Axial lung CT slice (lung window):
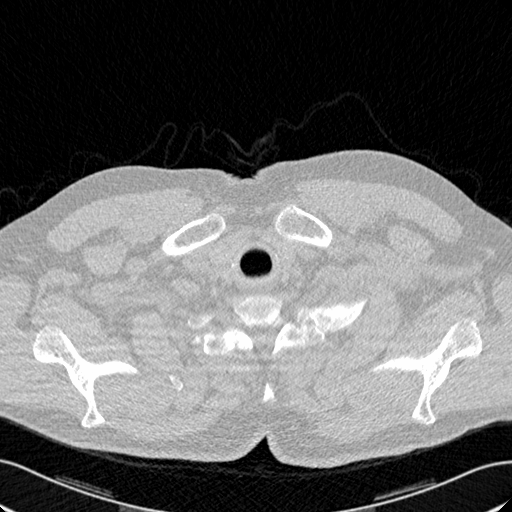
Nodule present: no